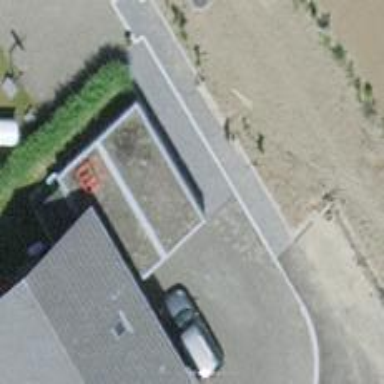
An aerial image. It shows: Garage.